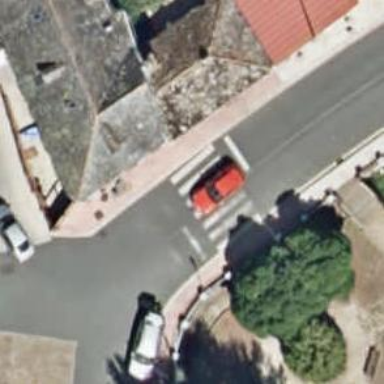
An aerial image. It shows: Footway with asphalt surface and zebra crossing.